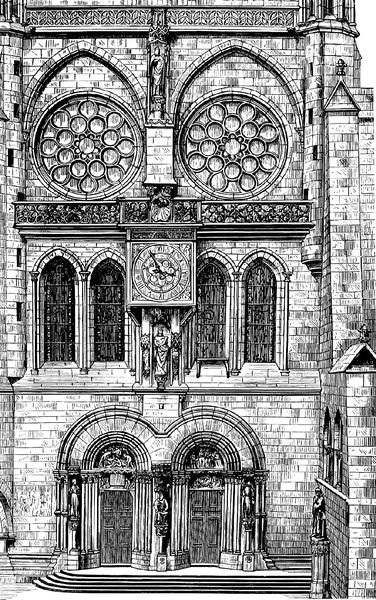
Titel: Straßburger Münster
Standort: Straßburg (EU - F)
Schlagwörter: fenster, schwarz, säule, säulen, tür, zeichnung, stein, kirche, gotik, turm, statue, ansicht, fassade, türen, zwei, backstein, treppe, uhr, stufen, bögen, eingang, außen, rundfenster, dom, radierung, stich, schwarzweiß, kathedrale, portal, portale, statuen, rosette, ballustrade, heilige, maria, rosetten, maßwerk, tympanon, fialen, doppeltür, strebepfeiler